Field crop: maize
Growth stage: 2
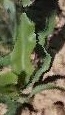
Species: maize